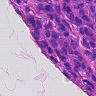
Metastatic tissue present: yes